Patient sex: M
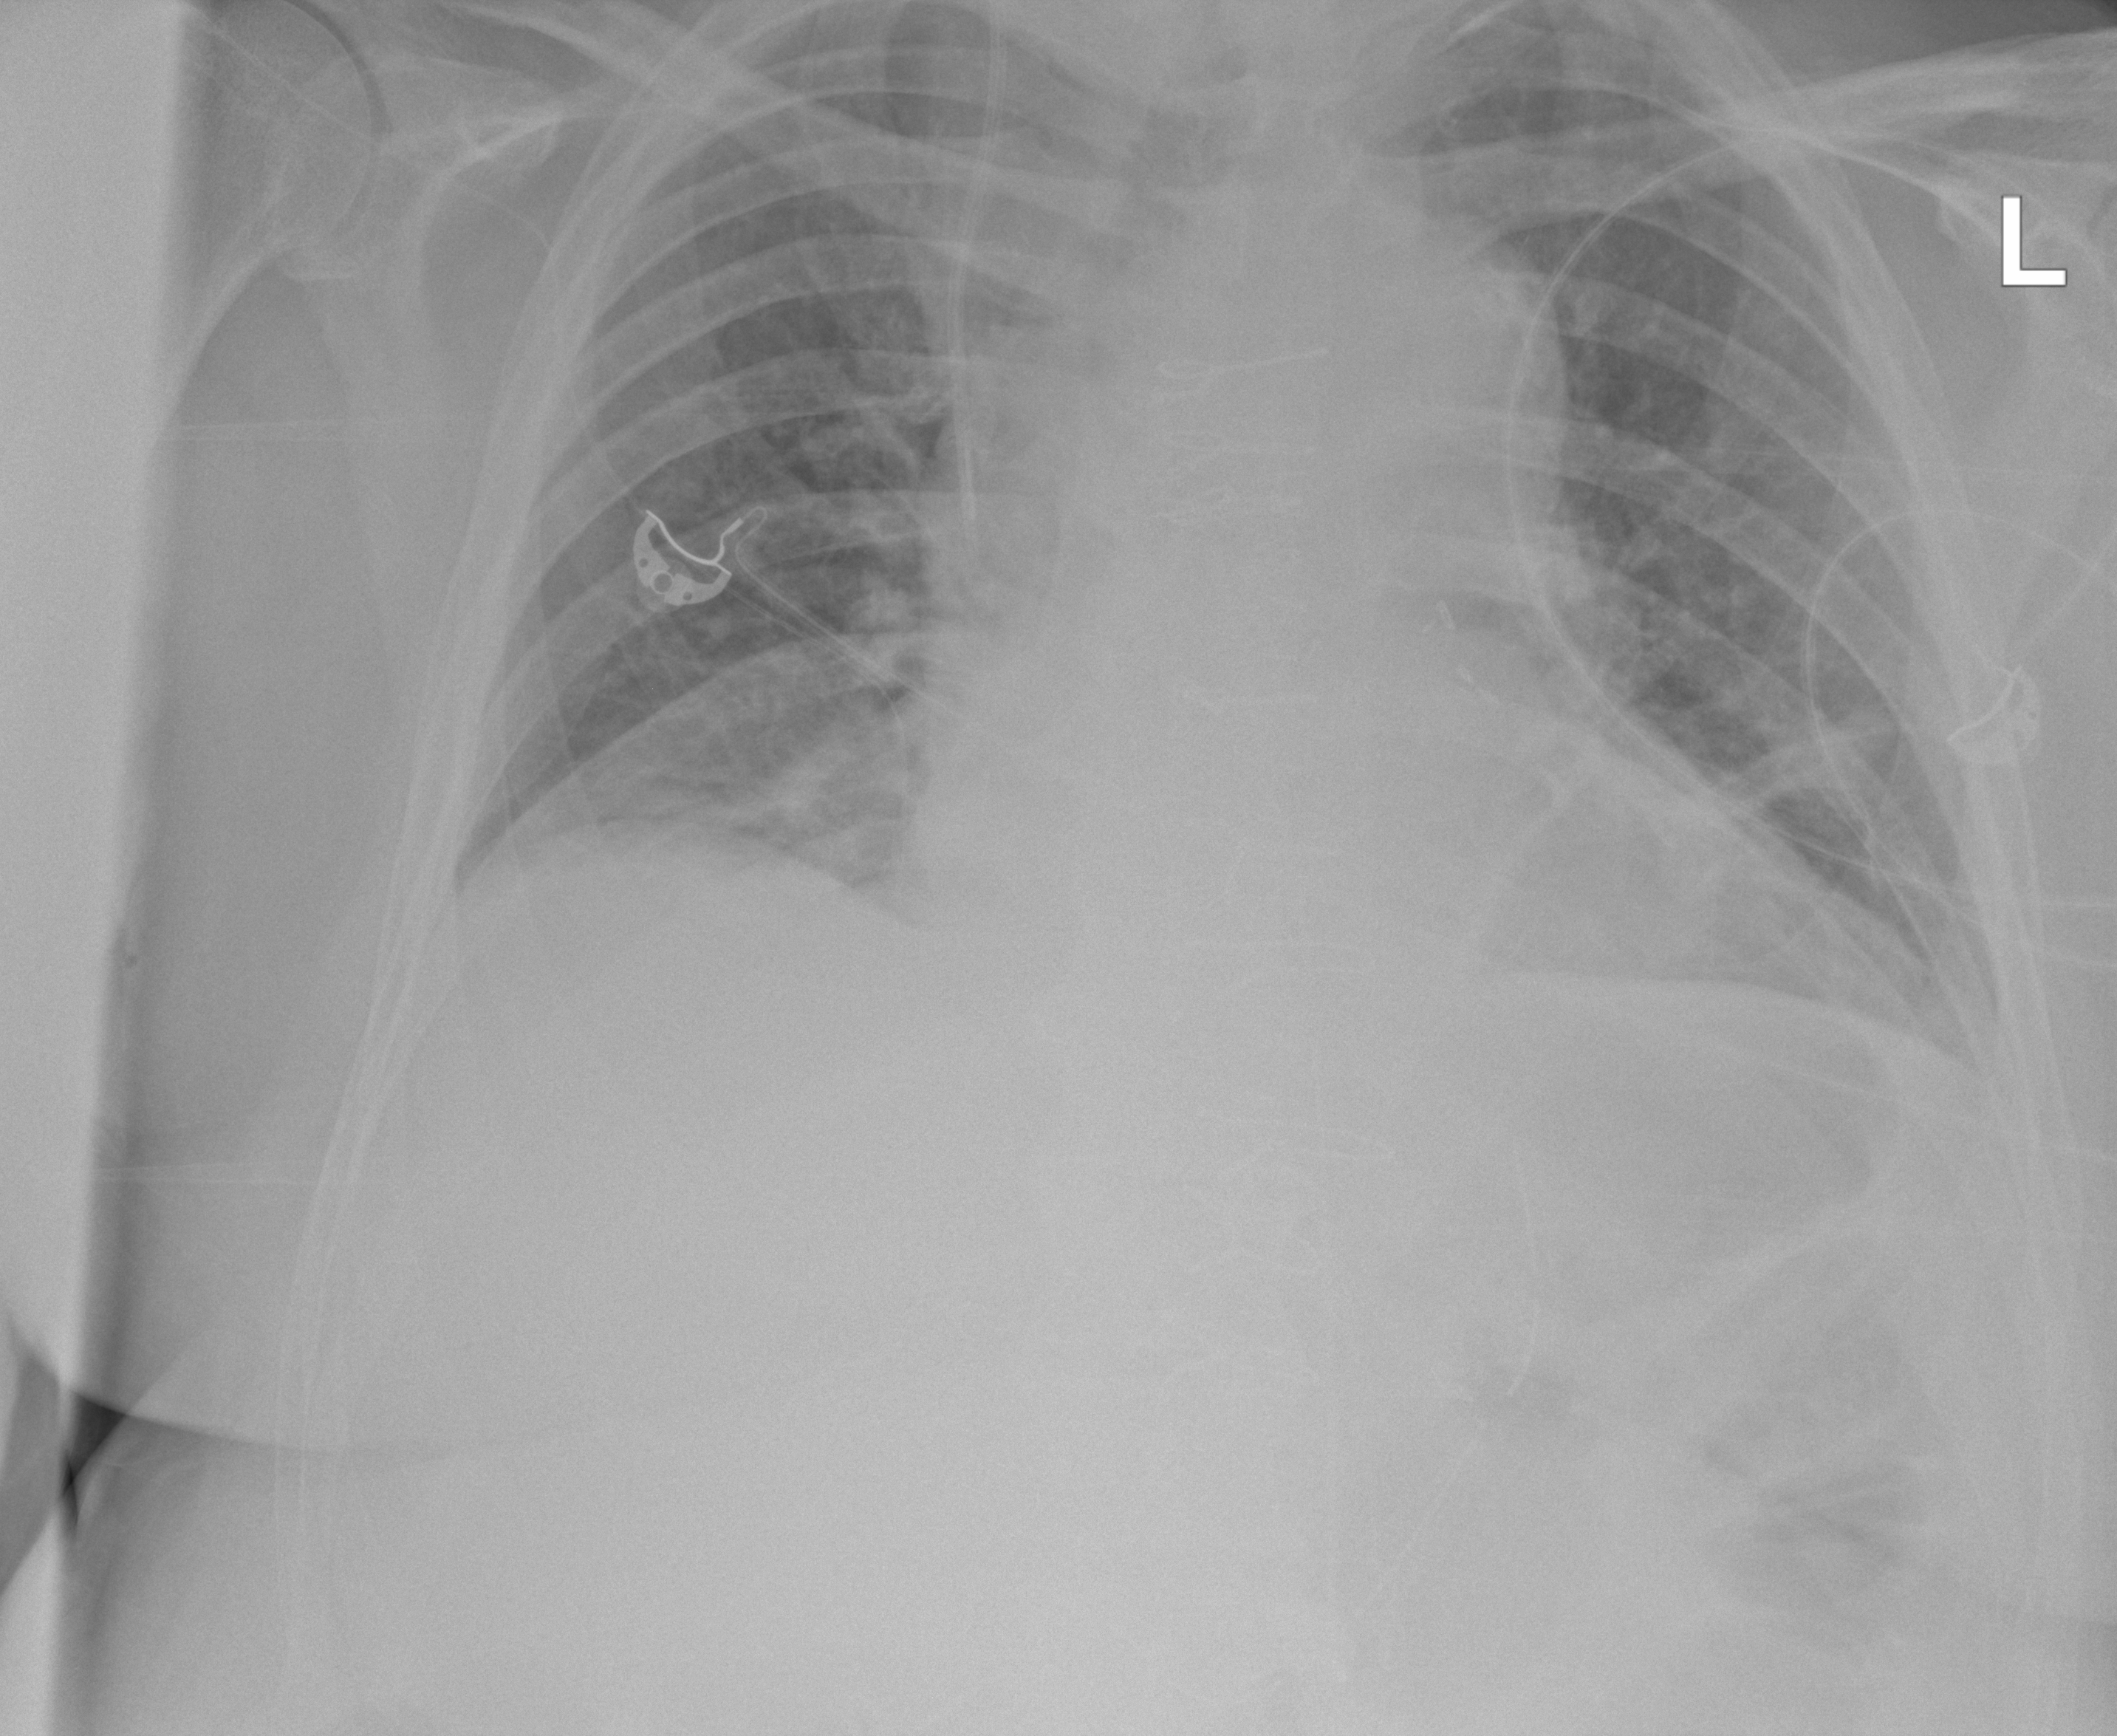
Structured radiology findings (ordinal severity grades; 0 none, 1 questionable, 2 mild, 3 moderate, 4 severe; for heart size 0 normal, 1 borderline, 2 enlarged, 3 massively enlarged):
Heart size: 2
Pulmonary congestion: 2
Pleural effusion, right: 0
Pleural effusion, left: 0
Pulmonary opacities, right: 1
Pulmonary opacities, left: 0
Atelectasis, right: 2
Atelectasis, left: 2